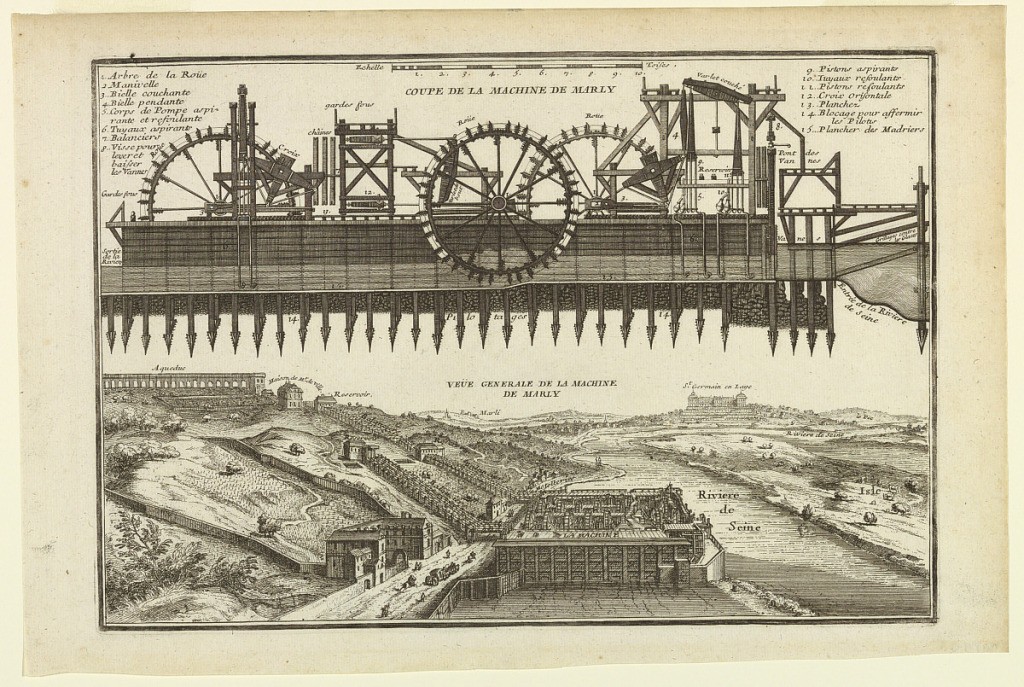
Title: The Machine de Marly: Section and Aerial View
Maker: Charles Inselin, French, b. ca. 1673
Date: ca. 1700
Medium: Etching
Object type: Print
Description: Top:  section view of the Machine de Marly showing the paddle wheels and pumps.  Parts numbered.  Bottom:  aerial view of the Machine de Marly at center of riverside landscape.  At left is aqueduct, house of Monsieur de Ville, reservoir; the Seine River at right.  In the background, towns of Marli [sic] (left) and St. Germain en Laye (right) are visible.